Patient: sex F, age 78
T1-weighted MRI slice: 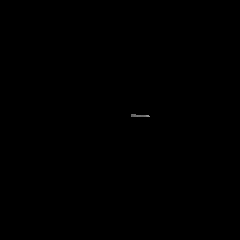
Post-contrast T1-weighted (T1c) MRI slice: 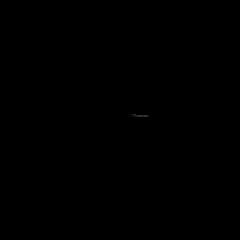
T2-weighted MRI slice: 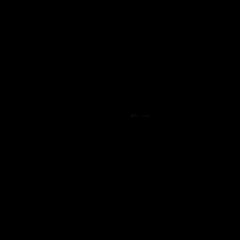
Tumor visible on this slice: no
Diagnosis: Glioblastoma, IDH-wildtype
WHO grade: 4